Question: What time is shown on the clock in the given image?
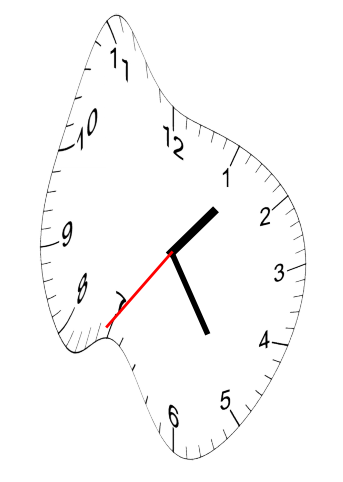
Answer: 01:24:36